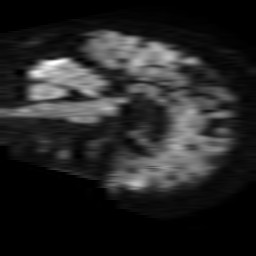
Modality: TRACE
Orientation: sagittal
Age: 62
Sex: female
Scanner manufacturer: philips
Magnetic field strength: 1.5 T
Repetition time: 3.632 s
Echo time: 0.07194 s